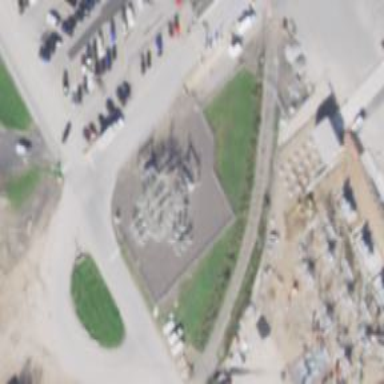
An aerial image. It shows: Power substation.